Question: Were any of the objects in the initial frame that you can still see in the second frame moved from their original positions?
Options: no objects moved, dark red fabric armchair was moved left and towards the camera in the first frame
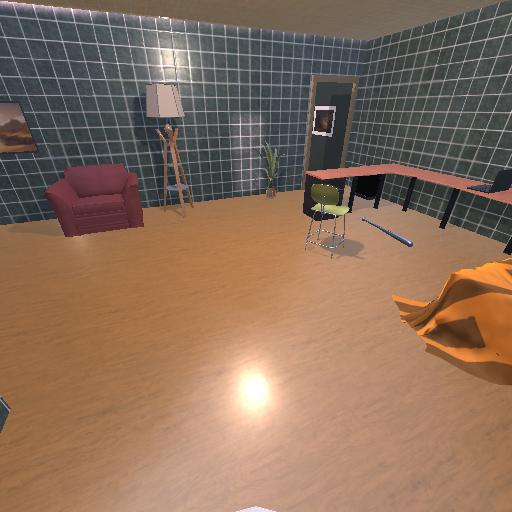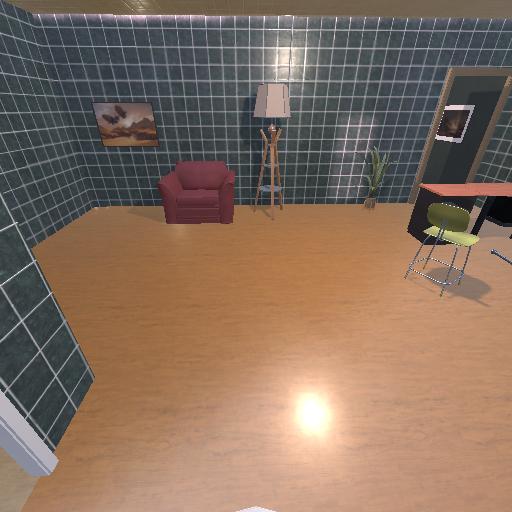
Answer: no objects moved